Field crop: maize
Growth stage: 2
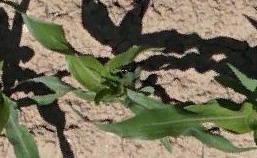
Species: maize